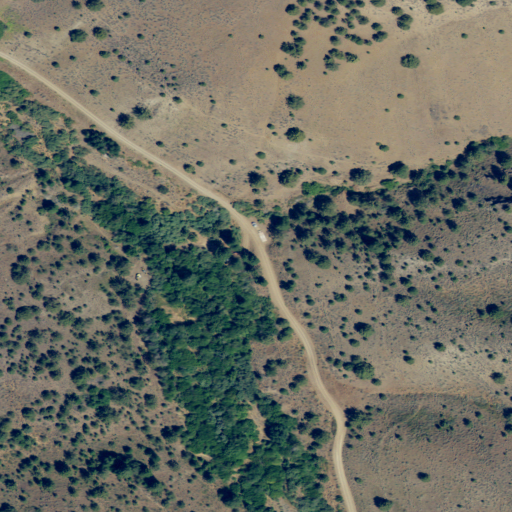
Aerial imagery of valley in Oregon named Blue Trigger Gulch containing shrub, evergreen forest, grassland, and woody wetlands